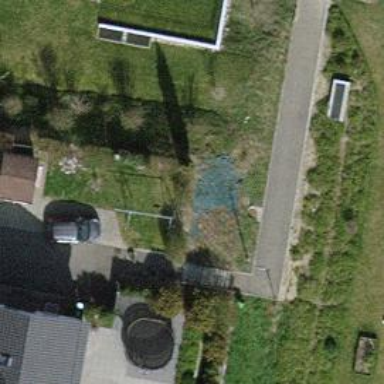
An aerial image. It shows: Hedge acting as barrier.